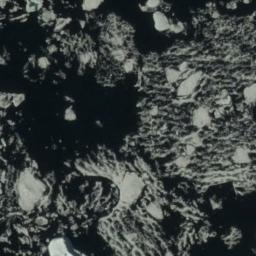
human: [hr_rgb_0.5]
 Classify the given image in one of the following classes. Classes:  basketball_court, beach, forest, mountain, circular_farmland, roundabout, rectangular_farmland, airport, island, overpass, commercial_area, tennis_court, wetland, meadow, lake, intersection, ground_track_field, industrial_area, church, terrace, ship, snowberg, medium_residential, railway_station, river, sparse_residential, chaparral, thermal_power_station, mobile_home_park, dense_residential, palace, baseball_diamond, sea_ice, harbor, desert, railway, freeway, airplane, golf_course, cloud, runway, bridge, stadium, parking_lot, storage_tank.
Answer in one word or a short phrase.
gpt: sea_ice